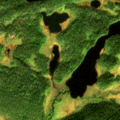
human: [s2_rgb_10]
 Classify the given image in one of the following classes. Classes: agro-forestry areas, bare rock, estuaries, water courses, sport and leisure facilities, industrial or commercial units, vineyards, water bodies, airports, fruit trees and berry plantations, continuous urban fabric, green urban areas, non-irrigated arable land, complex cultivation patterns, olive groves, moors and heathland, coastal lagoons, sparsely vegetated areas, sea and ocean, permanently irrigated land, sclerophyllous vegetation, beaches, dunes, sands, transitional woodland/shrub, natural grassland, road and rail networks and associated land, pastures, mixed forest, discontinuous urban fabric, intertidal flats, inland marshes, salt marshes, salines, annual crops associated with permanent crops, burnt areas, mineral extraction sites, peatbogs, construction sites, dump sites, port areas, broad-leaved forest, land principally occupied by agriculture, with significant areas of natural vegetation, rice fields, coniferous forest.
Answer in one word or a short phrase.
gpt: coniferous forest, peatbogs, water bodies